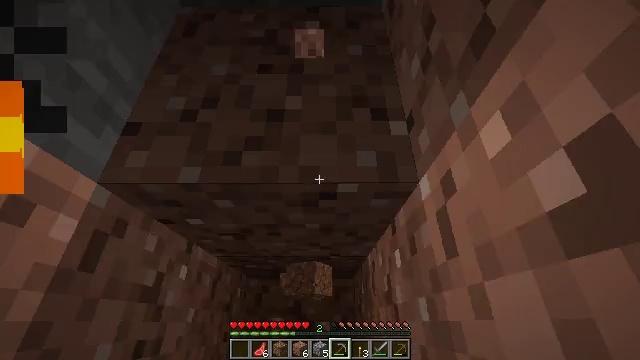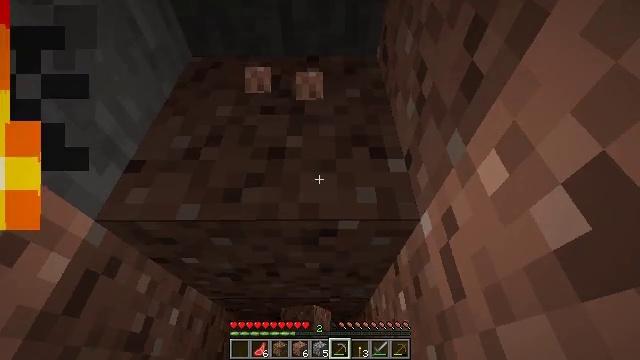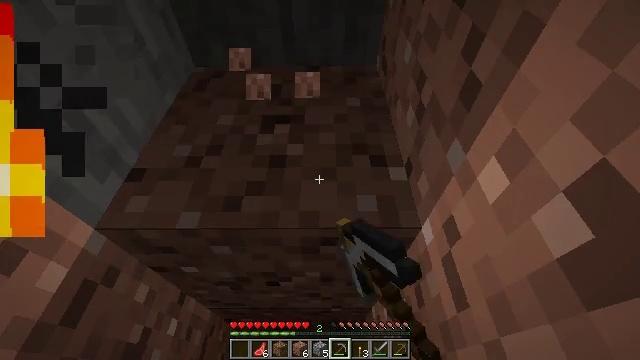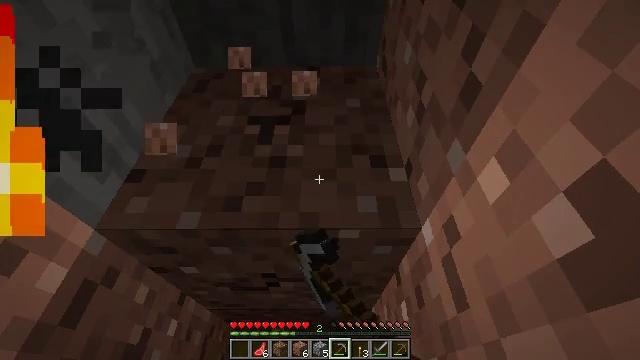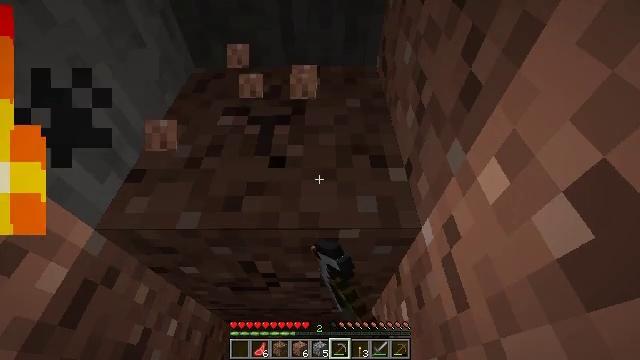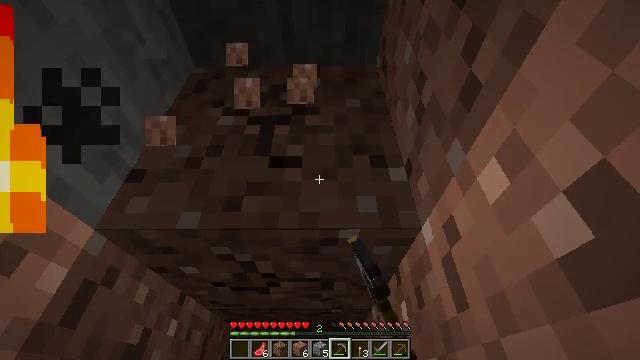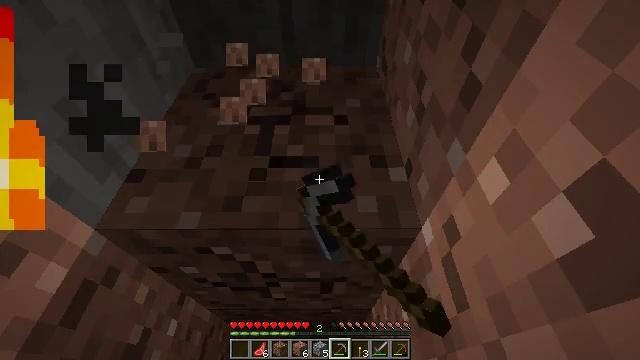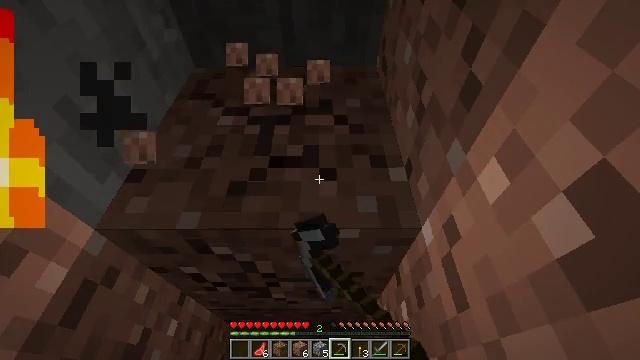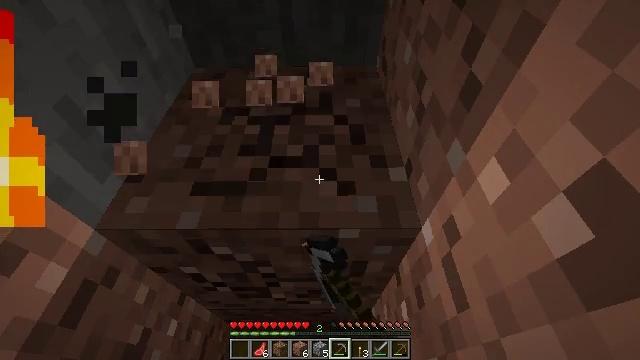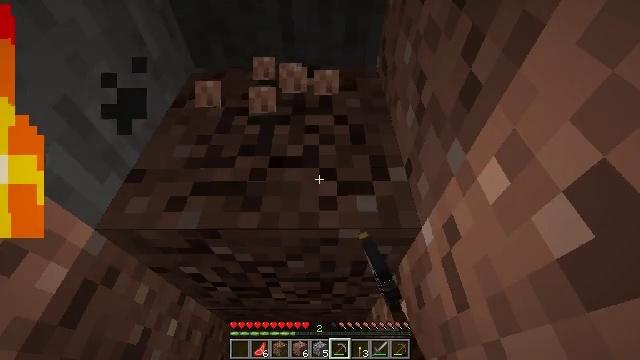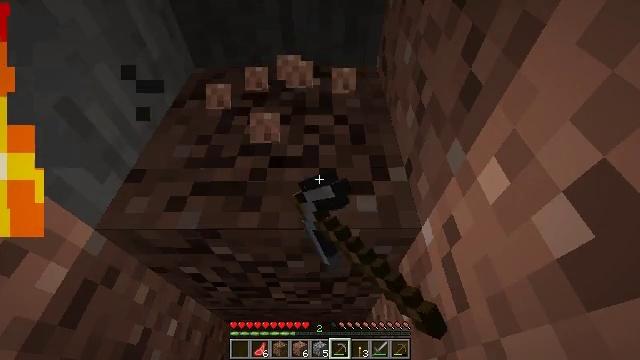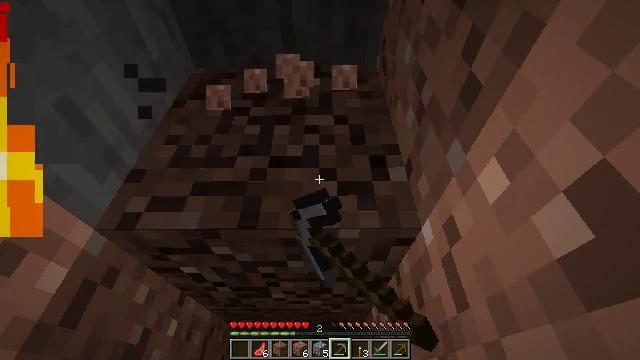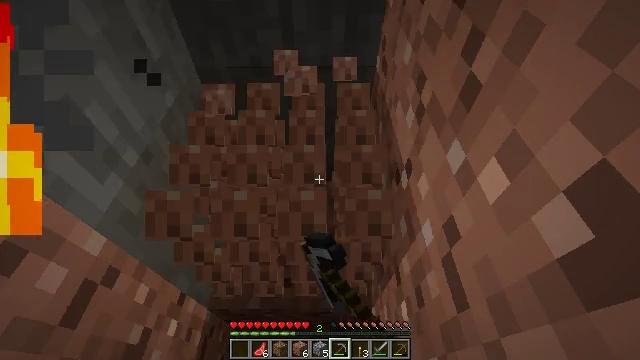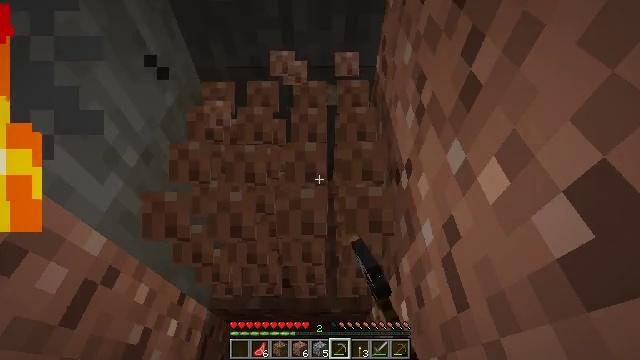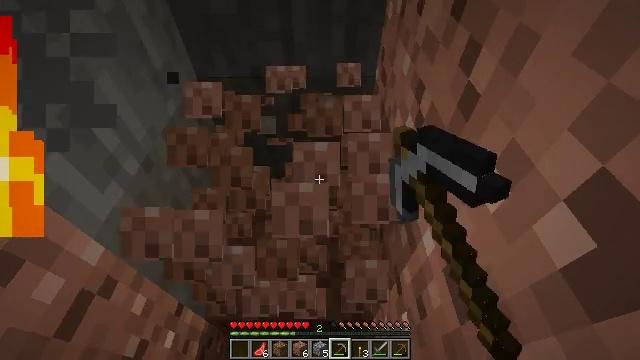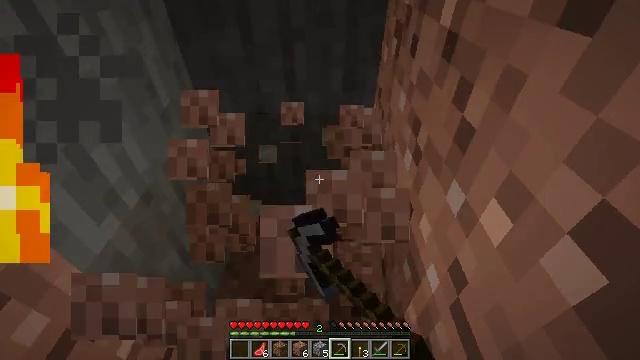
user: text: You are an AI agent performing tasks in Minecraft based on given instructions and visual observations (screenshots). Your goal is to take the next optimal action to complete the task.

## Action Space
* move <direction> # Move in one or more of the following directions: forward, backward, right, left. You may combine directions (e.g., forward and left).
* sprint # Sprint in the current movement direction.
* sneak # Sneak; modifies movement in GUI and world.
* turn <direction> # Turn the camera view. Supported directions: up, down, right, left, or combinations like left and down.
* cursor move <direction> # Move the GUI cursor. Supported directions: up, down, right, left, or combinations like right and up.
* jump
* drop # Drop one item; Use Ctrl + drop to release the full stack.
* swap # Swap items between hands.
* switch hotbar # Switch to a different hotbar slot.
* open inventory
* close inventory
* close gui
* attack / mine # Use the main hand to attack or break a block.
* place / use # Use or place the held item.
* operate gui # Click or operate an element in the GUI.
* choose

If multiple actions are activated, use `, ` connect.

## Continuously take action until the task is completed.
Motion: motion action
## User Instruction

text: Mine the granite block.
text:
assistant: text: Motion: turn up, attack / mine
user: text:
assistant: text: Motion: turn up, attack / mine
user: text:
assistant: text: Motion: attack / mine
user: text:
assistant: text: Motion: attack / mine
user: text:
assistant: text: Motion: attack / mine
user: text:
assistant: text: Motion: attack / mine
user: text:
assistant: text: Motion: attack / mine
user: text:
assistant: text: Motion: attack / mine
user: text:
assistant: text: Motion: attack / mine
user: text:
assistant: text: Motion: attack / mine
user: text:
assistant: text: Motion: attack / mine
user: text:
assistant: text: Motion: attack / mine
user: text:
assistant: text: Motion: attack / mine
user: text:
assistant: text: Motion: turn up, attack / mine
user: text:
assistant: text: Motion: turn up, attack / mine
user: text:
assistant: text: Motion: turn left and up, attack / mine
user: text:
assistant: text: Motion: attack / mine